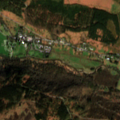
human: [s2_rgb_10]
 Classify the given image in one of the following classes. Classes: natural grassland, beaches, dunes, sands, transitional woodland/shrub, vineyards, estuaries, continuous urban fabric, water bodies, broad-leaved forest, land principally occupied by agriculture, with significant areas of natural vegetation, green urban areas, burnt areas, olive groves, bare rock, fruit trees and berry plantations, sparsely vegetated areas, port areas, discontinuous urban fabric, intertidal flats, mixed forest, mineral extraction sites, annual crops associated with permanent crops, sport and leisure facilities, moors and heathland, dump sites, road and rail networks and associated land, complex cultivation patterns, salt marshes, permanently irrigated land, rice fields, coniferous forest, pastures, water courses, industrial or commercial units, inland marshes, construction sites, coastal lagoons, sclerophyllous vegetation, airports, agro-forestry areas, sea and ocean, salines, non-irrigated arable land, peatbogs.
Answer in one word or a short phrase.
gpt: land principally occupied by agriculture, with significant areas of natural vegetation, broad-leaved forest, coniferous forest, mixed forest, moors and heathland